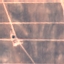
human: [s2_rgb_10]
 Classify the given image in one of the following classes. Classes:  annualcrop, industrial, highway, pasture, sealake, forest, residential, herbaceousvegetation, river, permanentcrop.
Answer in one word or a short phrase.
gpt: PermanentCrop